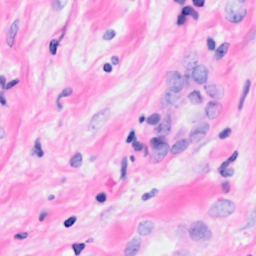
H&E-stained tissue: Breast